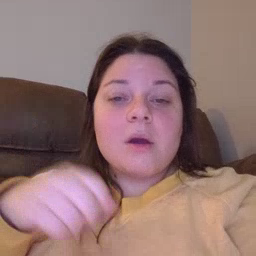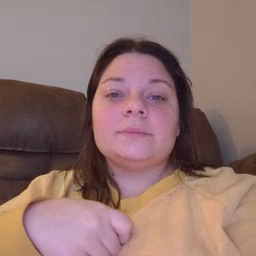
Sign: loud